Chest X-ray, PA view. Patient: 55 years old, sex M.
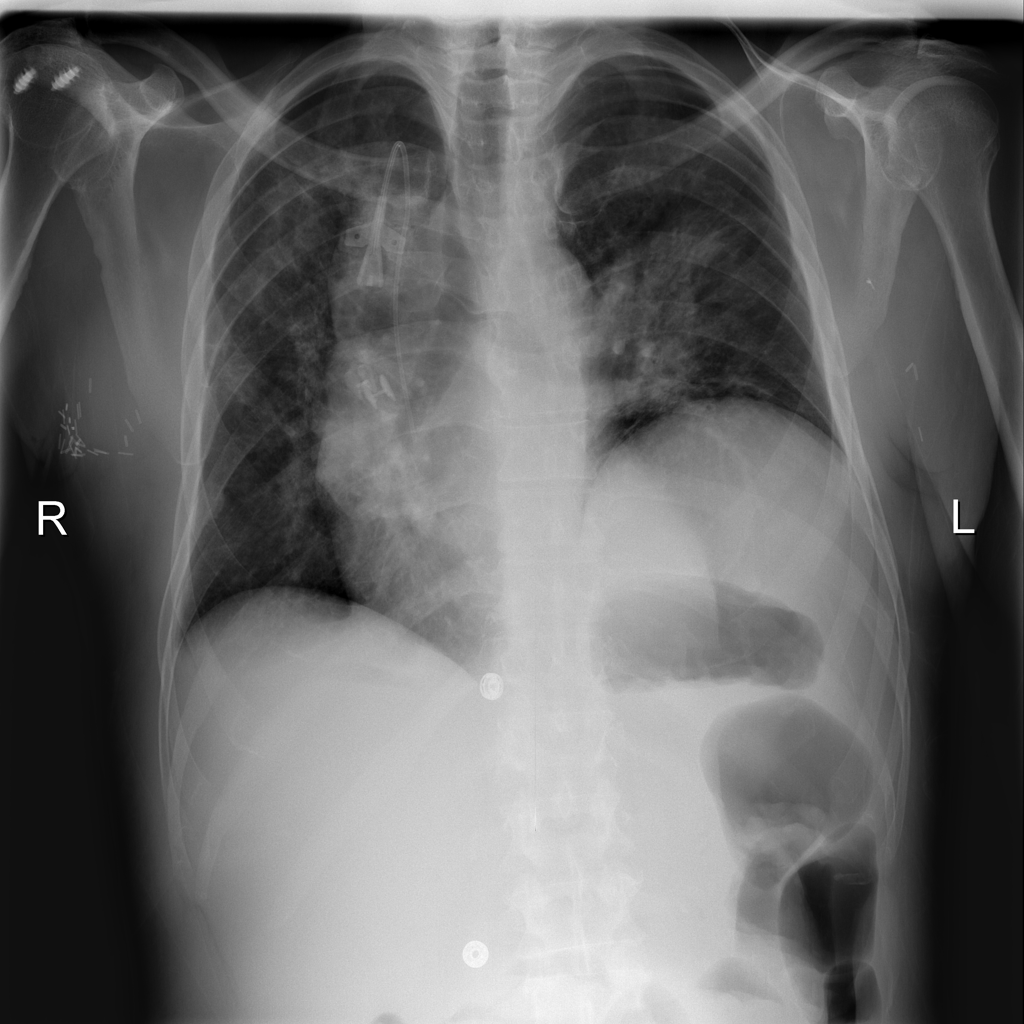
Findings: Effusion, Mass